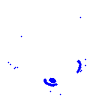
Particle: electron